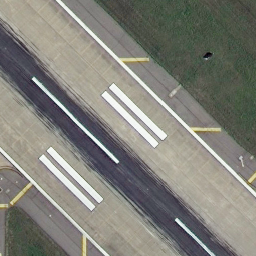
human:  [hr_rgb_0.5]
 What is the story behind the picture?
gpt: runway